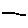
Label: line